Question: I have two fixed-width divs, first one 'main box' and the other 'other box'
I want them center-screen
and,
when browser-width permits, next to one another.
I achieve the latter by making them 'float:left' but then since they're "out of the flow" I can't make them center screen (by 'margin: auto' on outer div)?

Is it possible some other way?
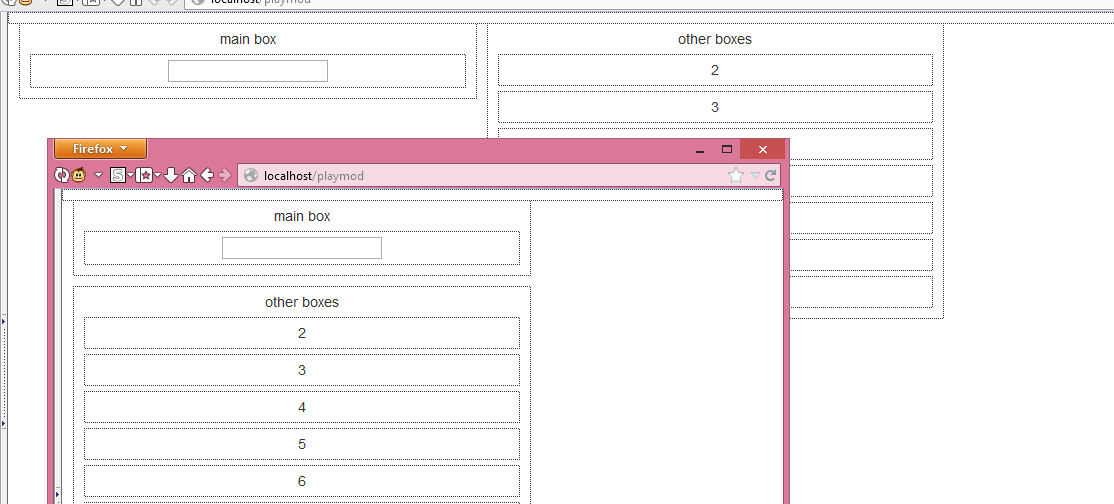
Answer: Please see demo:
<URL>
When you set .a and .b to inline-block elements, you can set their parent to text-align center. Then this is your requirement.
'''
<!DOCTYPE html>
<html>
<head>
<meta charset="utf-8">
<title>JS Bin</title>
<style>
.tc{text-align:center;}
.a, .b{display:inline-block; width:300px; *display:inline; *zoom:1;}
.a{background:blue;}
.b{background:red;}
</style>
</head>
<body>
<div class="tc">
<div class="a">aaa</div>
<div class="b">bbb</div>
</div>
</body>
</html>
'''